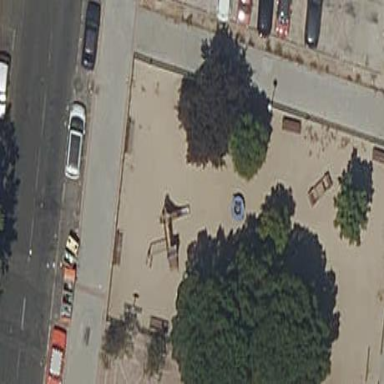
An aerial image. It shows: Playground area for leisure land.